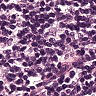
Metastatic tissue present: no